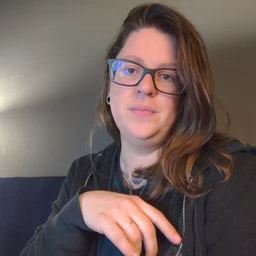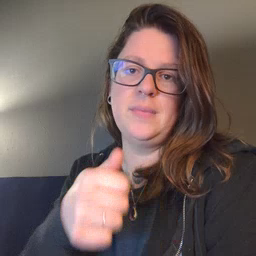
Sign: hide